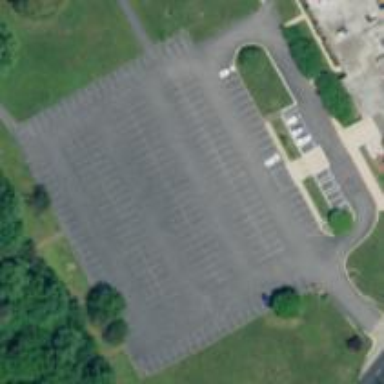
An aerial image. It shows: Parking area with surface.